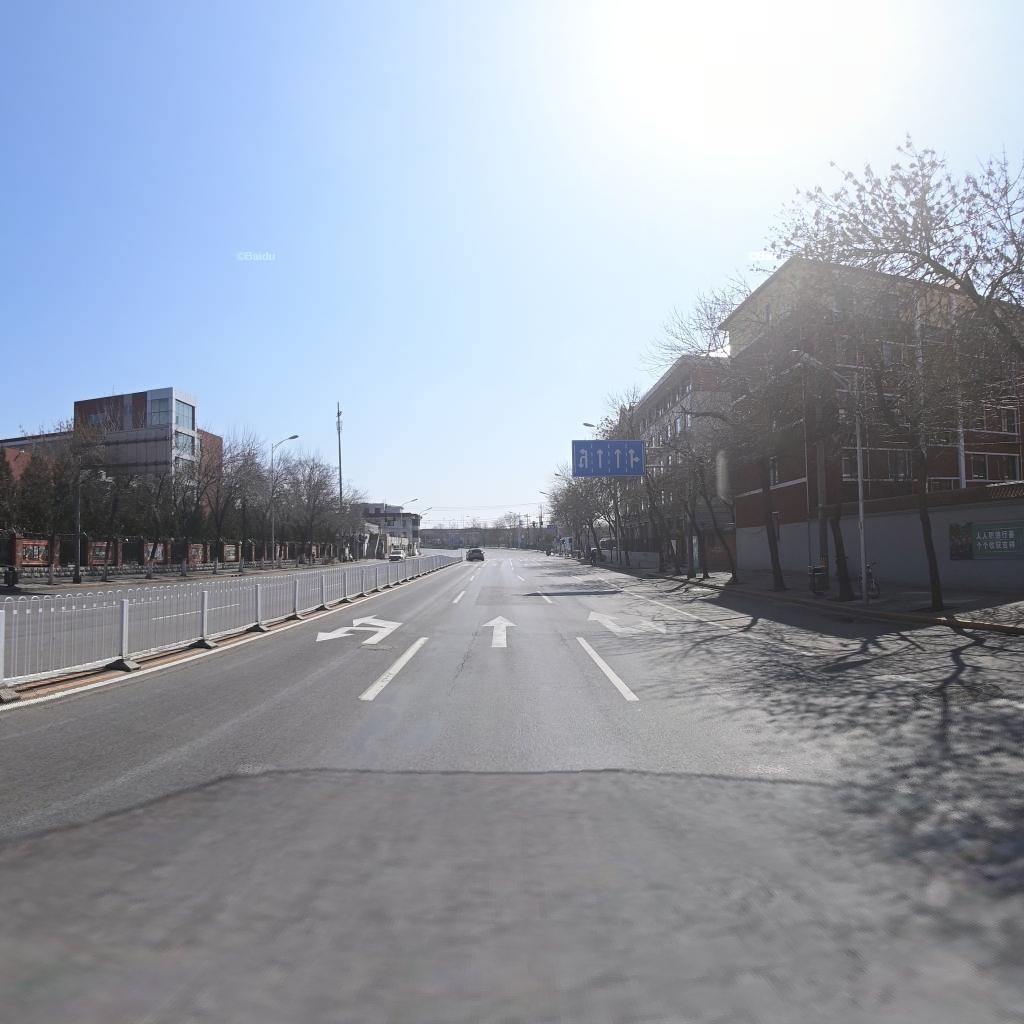
Region: Haidian
Road damage annotations: longitudinal crack, longitudinal crack, manhole cover, manhole cover, manhole cover